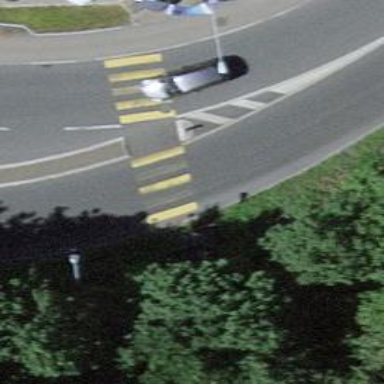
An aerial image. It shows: Uncontrolled zebra crossing with central island. The crossing is marked with zebra stripes.